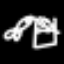
Label: hourglass